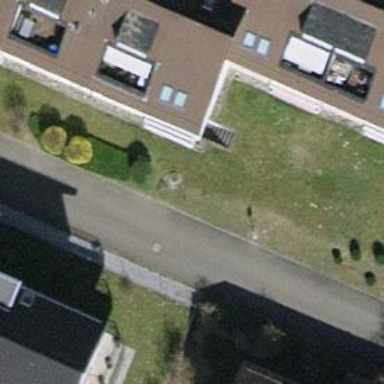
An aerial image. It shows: Urban tree adds touch of nature to the surroundings.